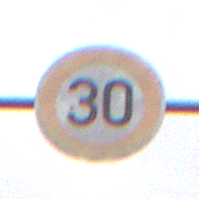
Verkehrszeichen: Geschwindigkeit30
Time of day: Midday
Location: Outdoor (RoadRail)
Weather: Overcast
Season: NotSpecified
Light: Natural